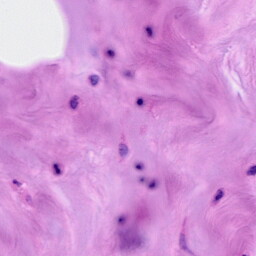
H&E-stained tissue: Breast